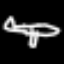
Label: airplane